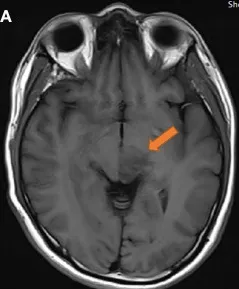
MRI of the head on 2019-08-14. (A) T1 transverse view: patchy low signal mass with unclear margin in left thalamus and pons.
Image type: radiology (mri)